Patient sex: M
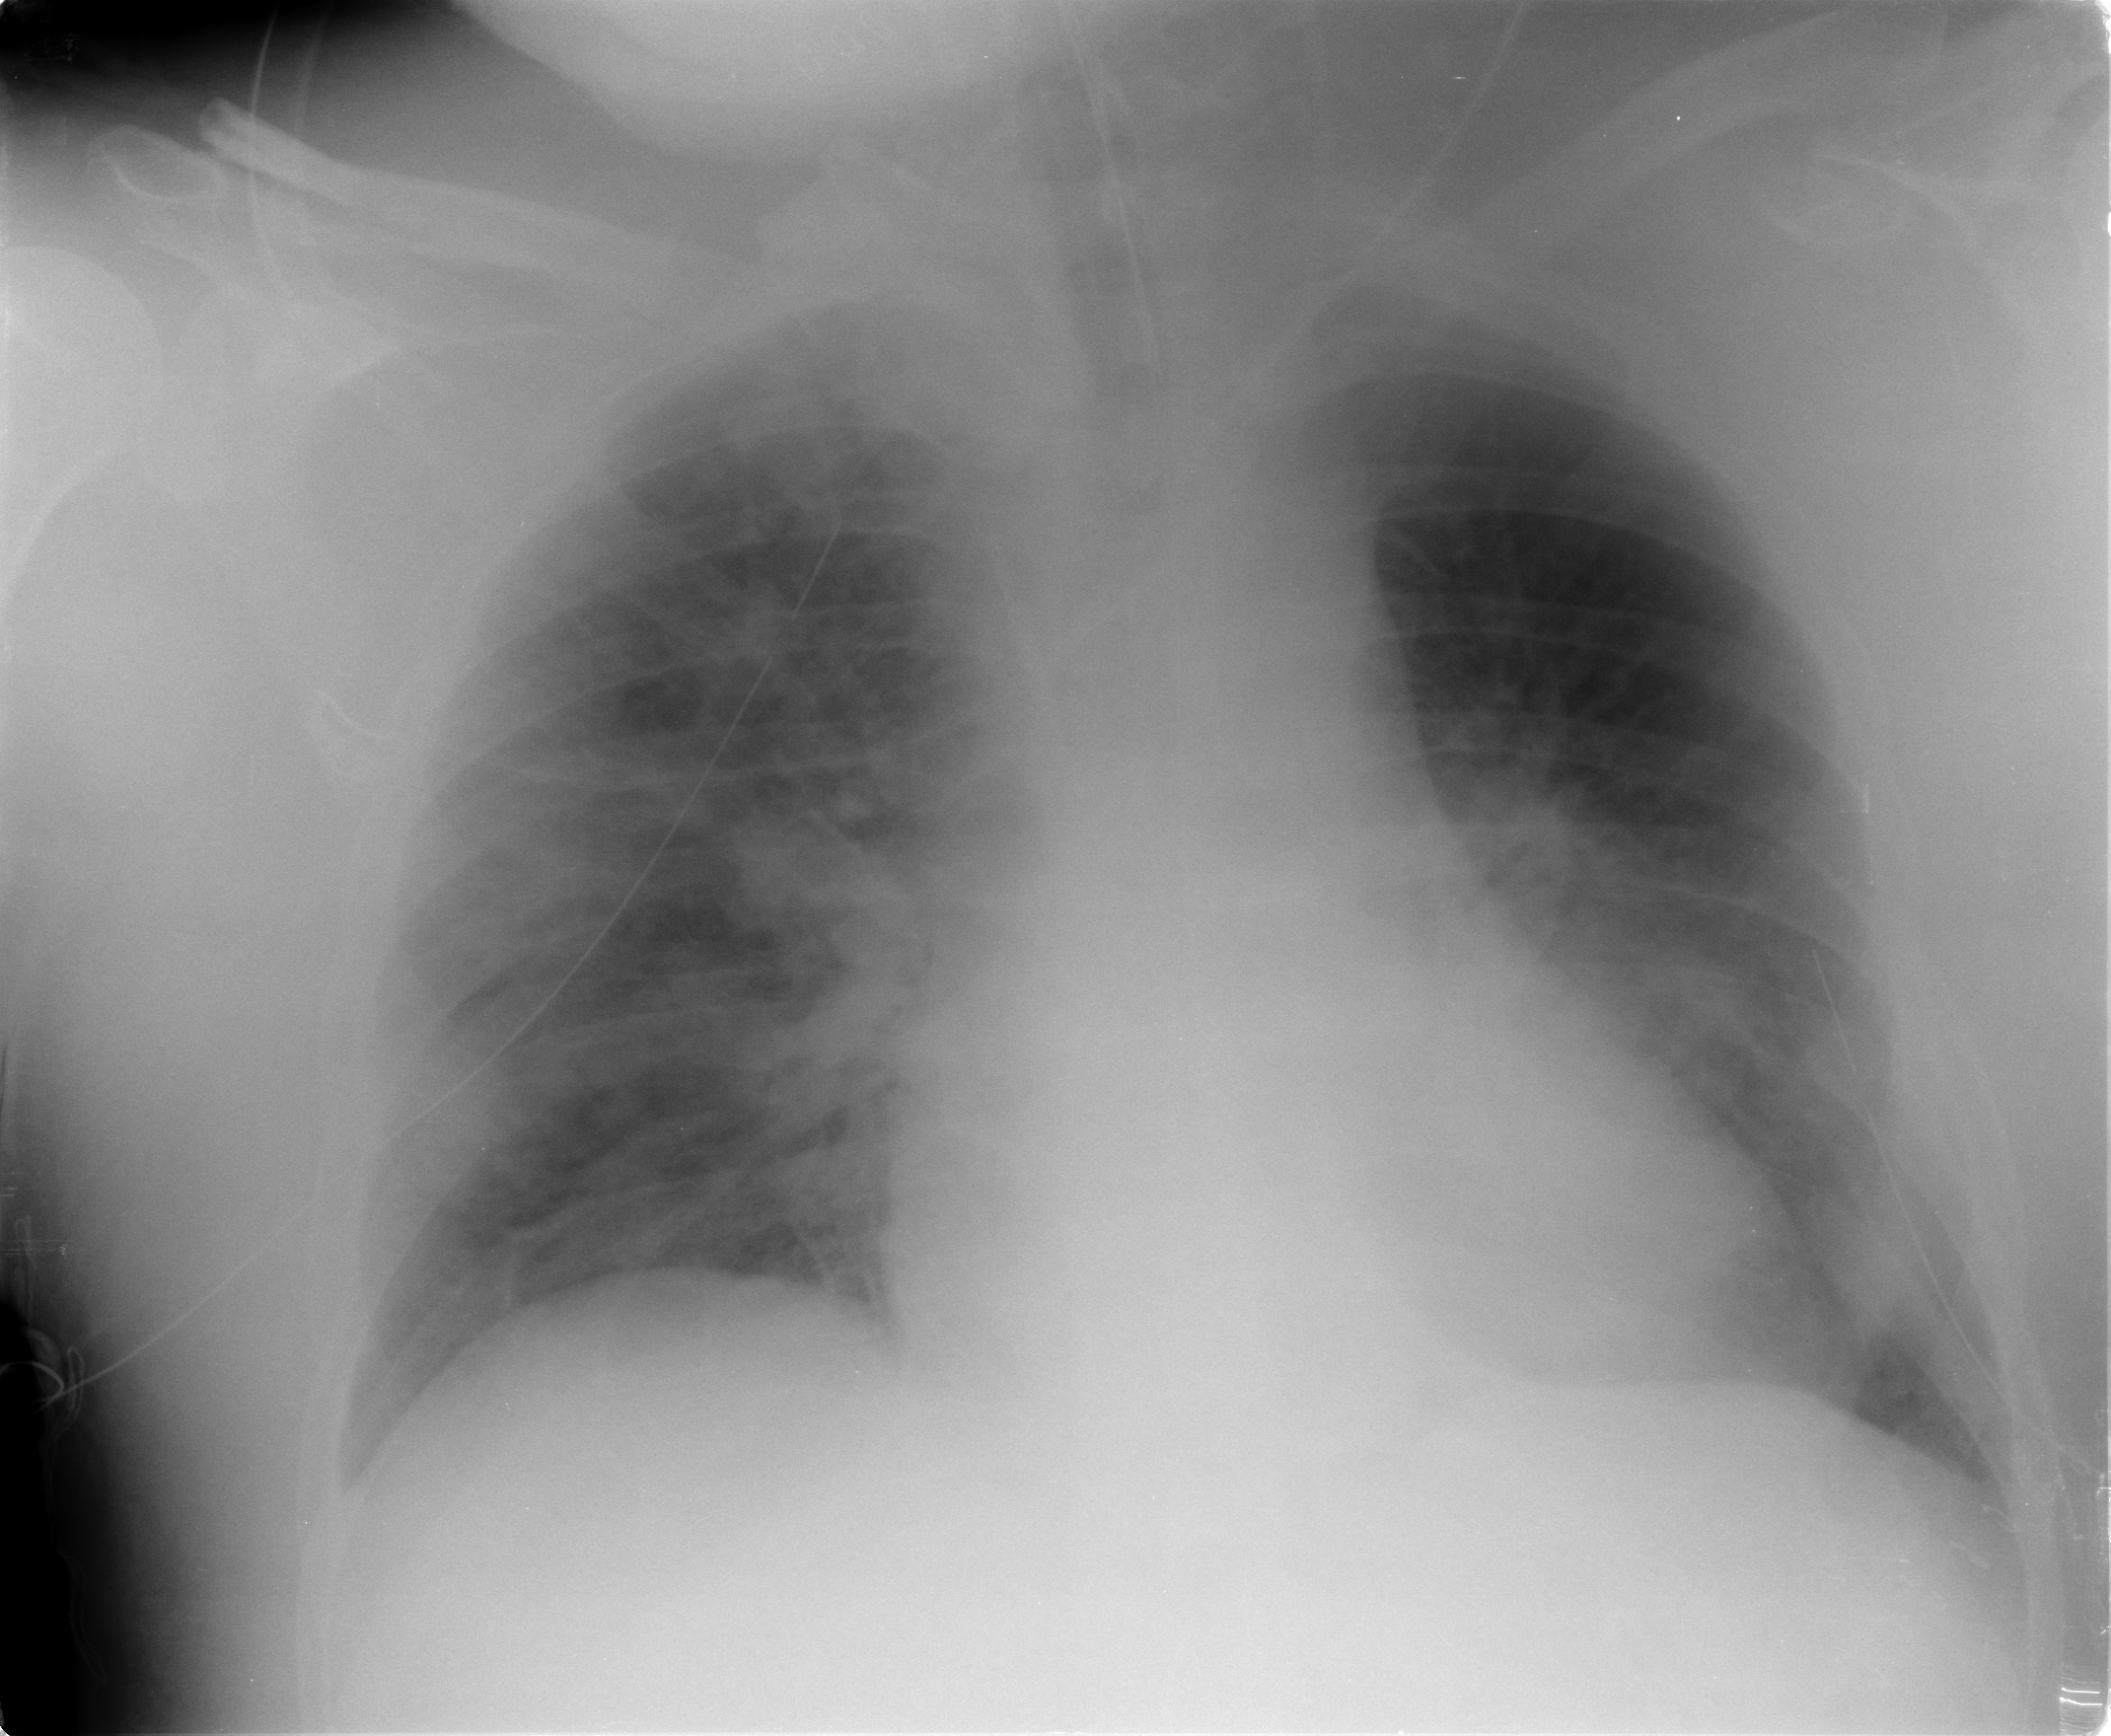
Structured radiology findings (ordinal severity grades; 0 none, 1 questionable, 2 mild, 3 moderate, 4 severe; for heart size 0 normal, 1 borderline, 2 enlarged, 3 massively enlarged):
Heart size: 2
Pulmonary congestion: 3
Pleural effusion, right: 1
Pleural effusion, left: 2
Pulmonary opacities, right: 4
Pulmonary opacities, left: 3
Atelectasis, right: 0
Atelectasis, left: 0